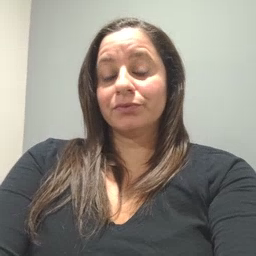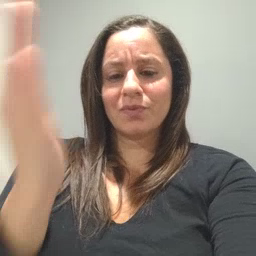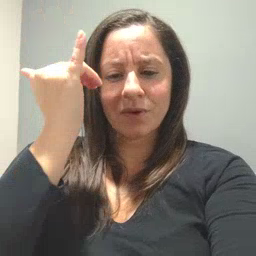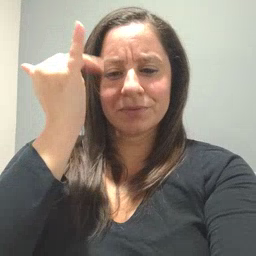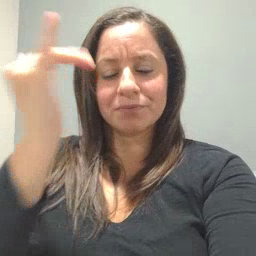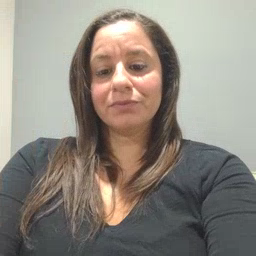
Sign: why